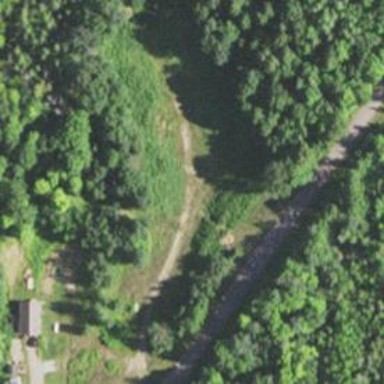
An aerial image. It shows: Track road with grade3 tracktype.